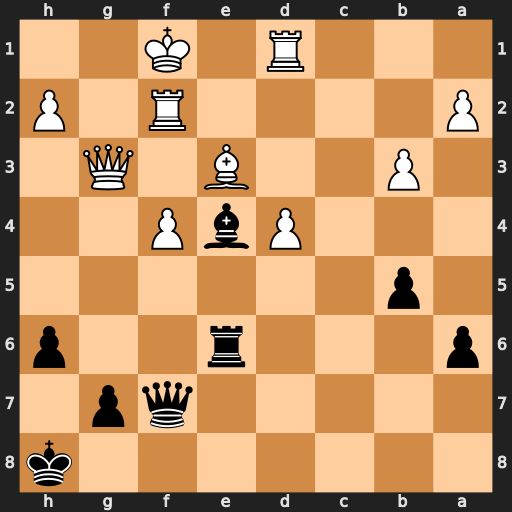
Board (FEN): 7k/5qp1/p3r2p/1p6/3PbP2/1P2B1Q1/P4R1P/3R1K2
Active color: b
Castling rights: -
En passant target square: -
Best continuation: Qh5 Rfd2 Rg6 Qf2 Qh3+ Ke1 Rg2 Qf1 Qxe3+